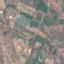
Label: PermanentCrop